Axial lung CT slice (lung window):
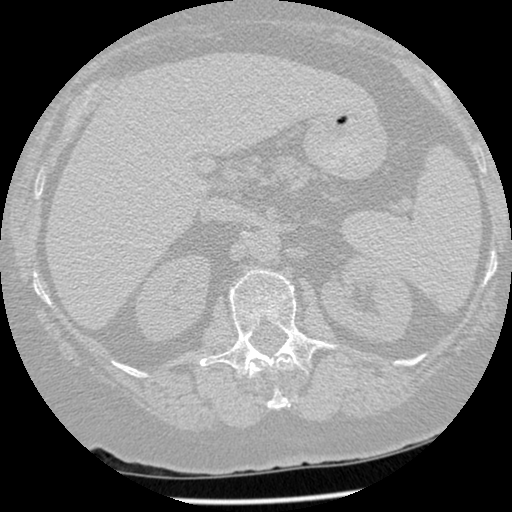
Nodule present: no